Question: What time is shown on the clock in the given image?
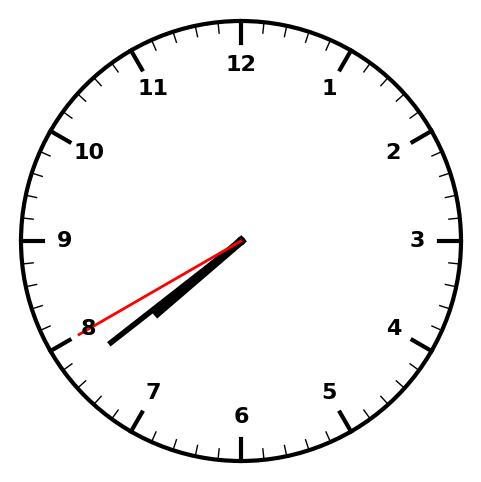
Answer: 07:38:40